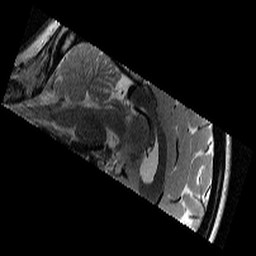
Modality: T2w
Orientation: sagittal
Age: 12
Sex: female
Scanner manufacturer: siemens
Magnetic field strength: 3 T
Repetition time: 9.23 s
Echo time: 0.067 s